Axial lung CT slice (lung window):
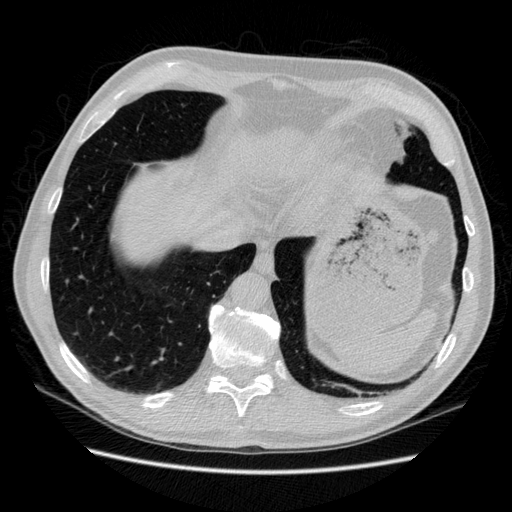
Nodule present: no